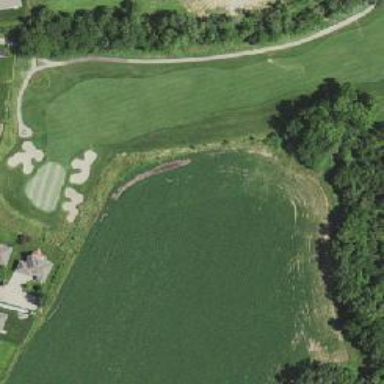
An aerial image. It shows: Grassy area designated as golf fairway.